Question: I have an XML to display items in the ListView. For some reason it looks like that:

I tried I think everything to fix it - paddings, different layout_width and layout_height... It still looks like this, sometimes even worse. Best case scenario was when I changed the title to textAppearanceSmall. But then I can barely see it. I also want to make the date and time texts below the title a bit bigger, and the pencil icon to be vertically aligned.
Here's the XML code of the item:
'''
<?xml version="1.0" encoding="utf-8"?>
<LinearLayout xmlns:android="http://schemas.android.com/apk/res/android"
xmlns:tools="http://schemas.android.com/tools"
android:layout_width="fill_parent"
android:layout_height="fill_parent"
android:orientation="horizontal" >
<ImageView
android:id="@+id/icoNoteItem"
android:layout_width="wrap_content"
android:layout_height="wrap_content"
android:contentDescription="@string/note_item_edit_icon_Description"
android:src="@android:drawable/ic_menu_edit" />
<LinearLayout
android:layout_width="fill_parent"
android:layout_height="match_parent" >
<LinearLayout
android:layout_width="wrap_content"
android:layout_height="match_parent"
android:gravity="center_vertical"
android:orientation="vertical"
tools:ignore="UselessParent" >
<TextView
android:id="@+id/noteTitle"
android:layout_width="wrap_content"
android:layout_height="wrap_content"
android:textAppearance="?android:attr/textAppearanceMedium"
android:singleLine="true"
android:ellipsize="end" />
<LinearLayout
android:layout_width="wrap_content"
android:layout_height="wrap_content" >
<TextView
android:id="@+id/noteTime"
android:layout_width="wrap_content"
android:layout_height="wrap_content"
android:paddingRight="10dp"
android:textAppearance="?android:attr/textAppearanceSmall"
android:textSize="8sp" />
<TextView
android:id="@+id/noteDate"
android:layout_width="wrap_content"
android:layout_height="wrap_content"
android:textAppearance="?android:attr/textAppearanceSmall"
android:textSize="8sp" />
</LinearLayout>
</LinearLayout>
</LinearLayout>
'''
Where's the problem here? How can I fix it?
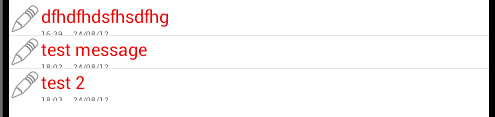
Answer: Setting property "android:layout_height" of second LinearLayout in the code you have given to "wrap_content" will do. I have run the program and its working fine after this change.